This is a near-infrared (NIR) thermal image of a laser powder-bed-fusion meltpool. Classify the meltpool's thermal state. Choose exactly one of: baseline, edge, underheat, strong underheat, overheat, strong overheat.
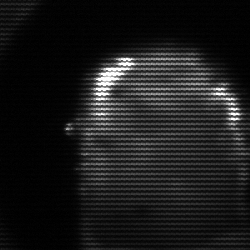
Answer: baseline